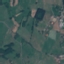
Land use / land cover class: Pasture